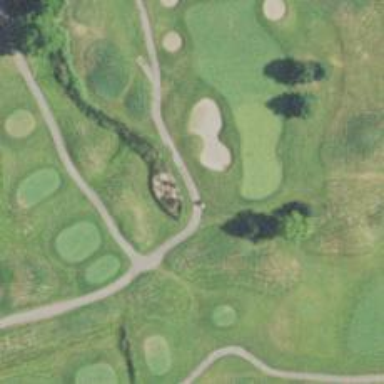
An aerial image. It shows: Path used for both walking and golf.